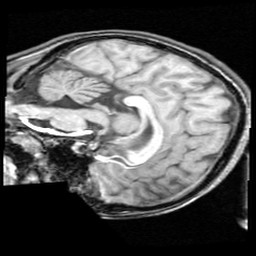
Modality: T1w
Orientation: sagittal
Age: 13
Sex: female
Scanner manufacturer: ge
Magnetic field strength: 1.5 T
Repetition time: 0.03333 s
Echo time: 0.008 s